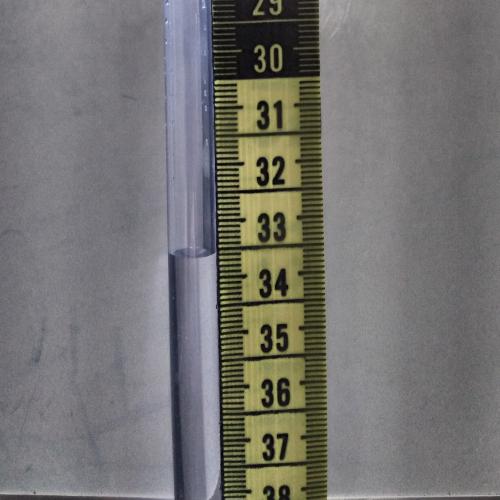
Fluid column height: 33.6 cm